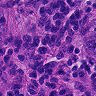
Metastatic tissue present: yes